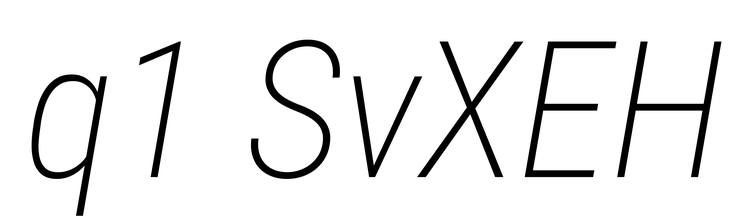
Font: Roboto-Italic_Condensed_ExtraLight_Italic